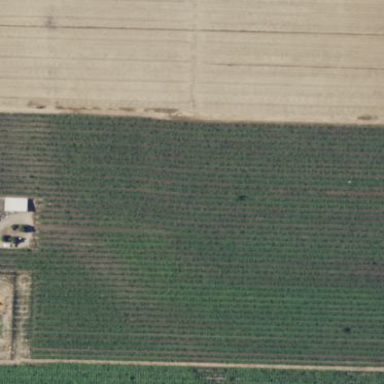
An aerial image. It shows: Vineyard growing grapes.